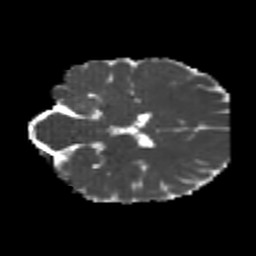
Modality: MD
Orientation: coronal
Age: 20
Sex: female
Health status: healthy
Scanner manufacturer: philips
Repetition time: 7.386 s
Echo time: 0.08599 s